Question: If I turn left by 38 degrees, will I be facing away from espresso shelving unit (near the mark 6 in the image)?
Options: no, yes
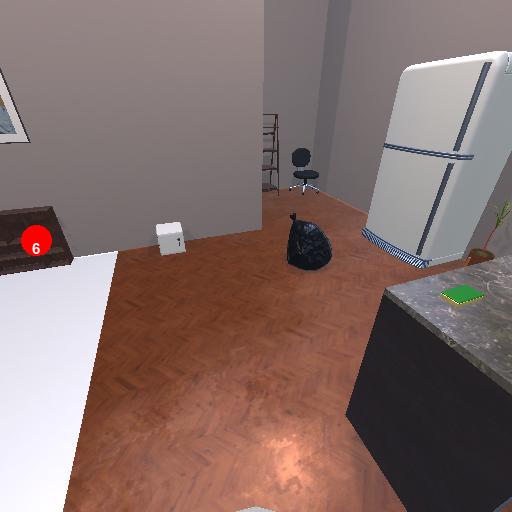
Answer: no